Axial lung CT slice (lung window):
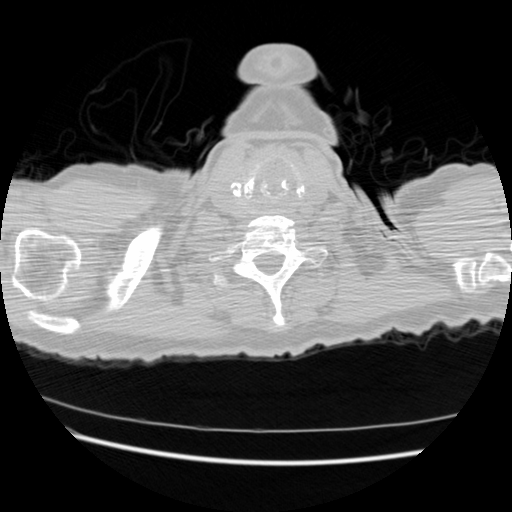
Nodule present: no